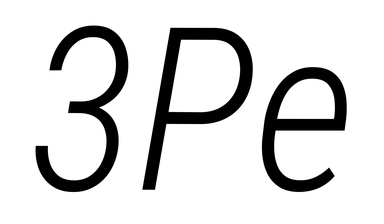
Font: Roboto-Italic_Condensed_Light_Italic